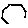
Label: hexagon